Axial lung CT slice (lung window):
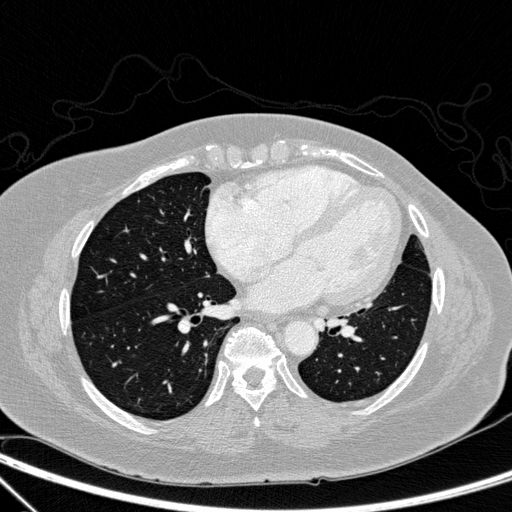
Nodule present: no